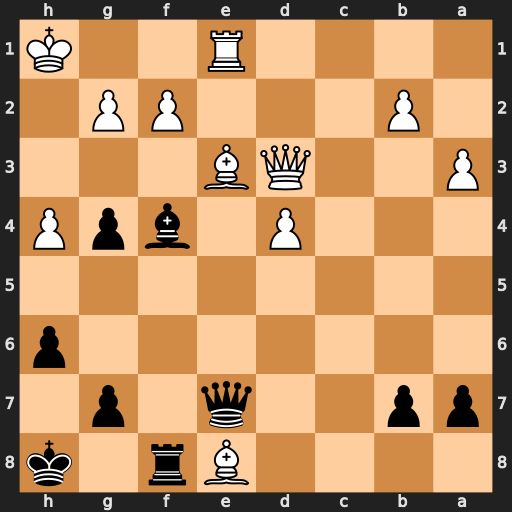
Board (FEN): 4Br1k/pp2q1p1/7p/8/3P1bpP/P2QB3/1P3PP1/4R2K
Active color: b
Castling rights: -
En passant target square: -
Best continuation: Qxh4+ Kg1 g3